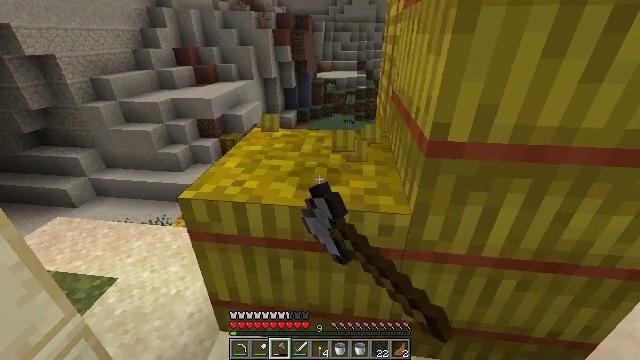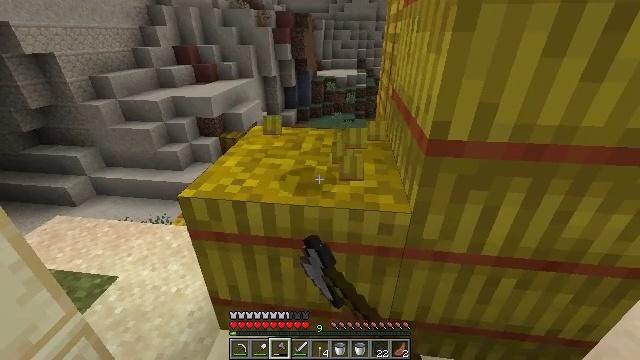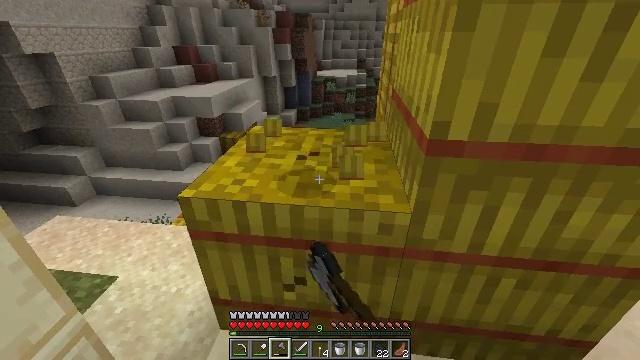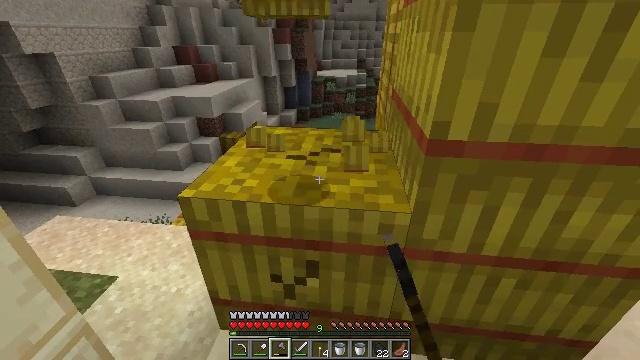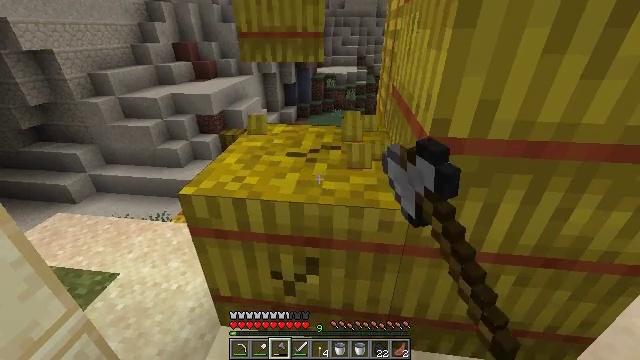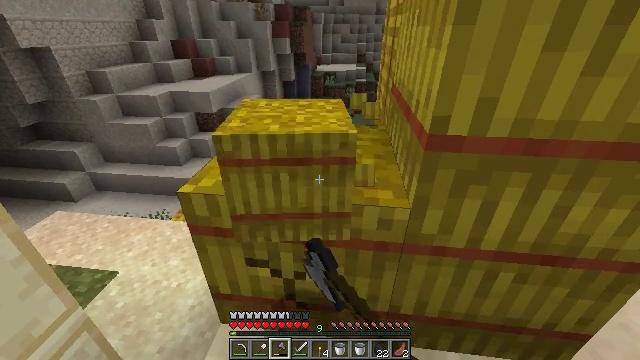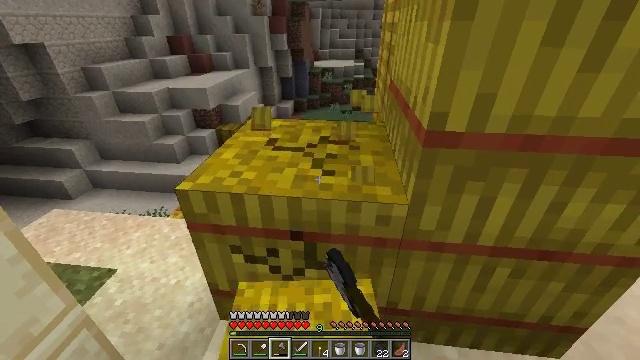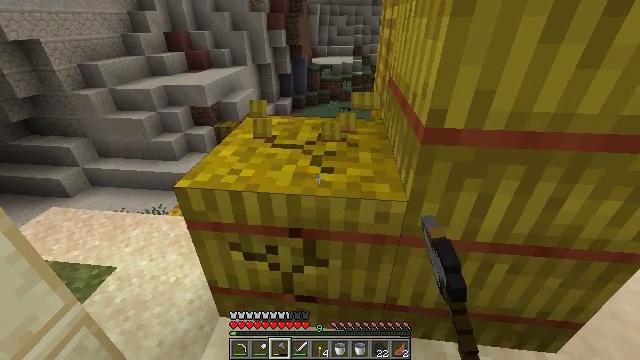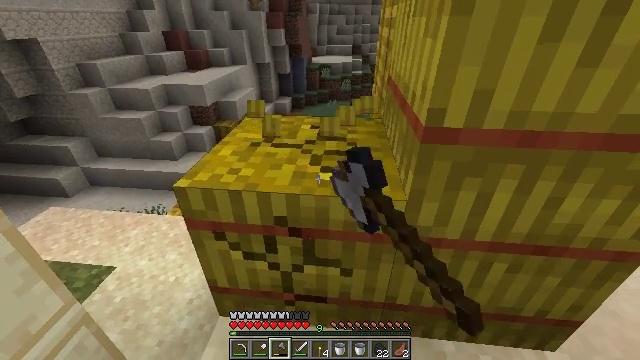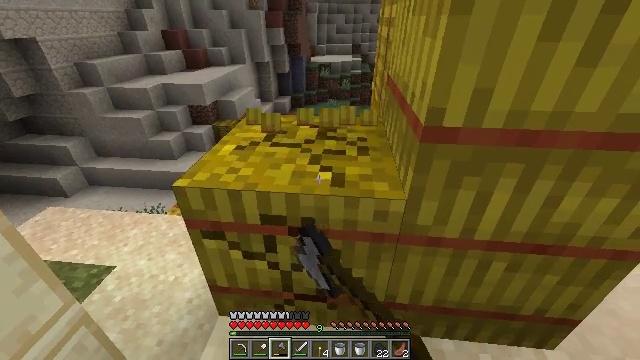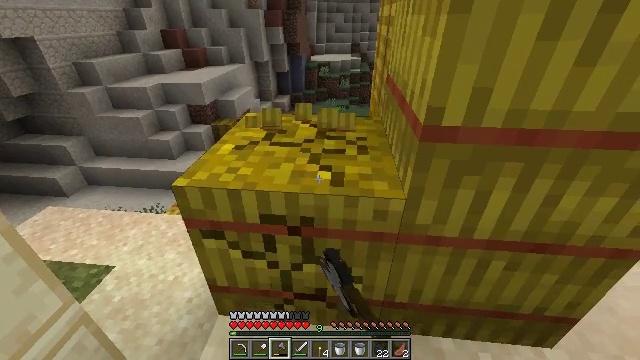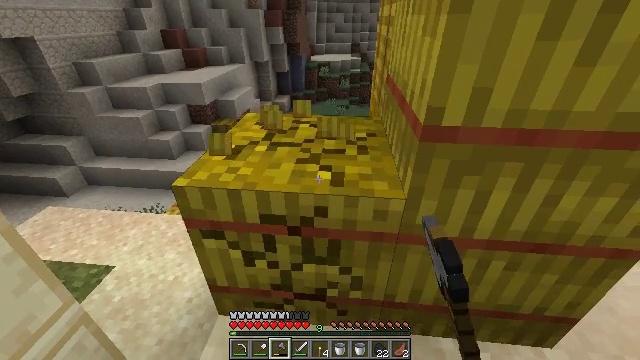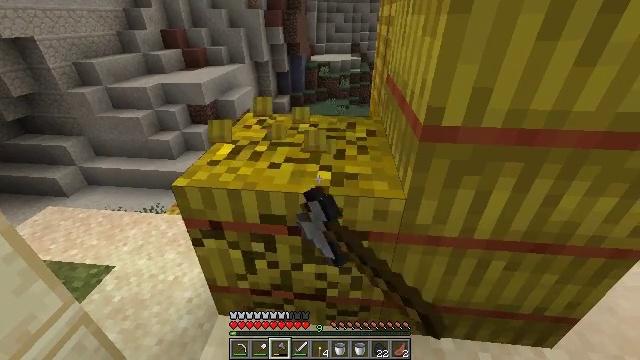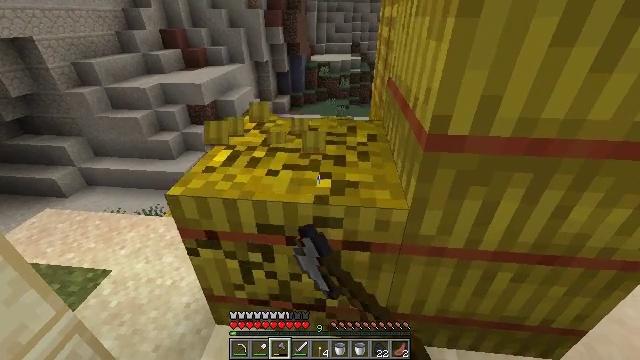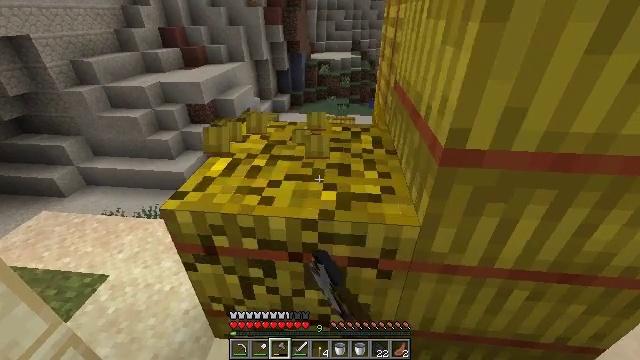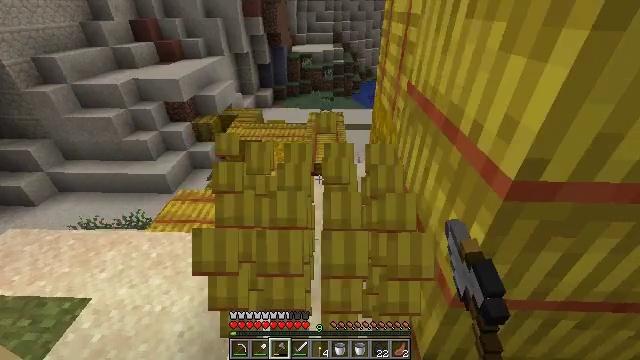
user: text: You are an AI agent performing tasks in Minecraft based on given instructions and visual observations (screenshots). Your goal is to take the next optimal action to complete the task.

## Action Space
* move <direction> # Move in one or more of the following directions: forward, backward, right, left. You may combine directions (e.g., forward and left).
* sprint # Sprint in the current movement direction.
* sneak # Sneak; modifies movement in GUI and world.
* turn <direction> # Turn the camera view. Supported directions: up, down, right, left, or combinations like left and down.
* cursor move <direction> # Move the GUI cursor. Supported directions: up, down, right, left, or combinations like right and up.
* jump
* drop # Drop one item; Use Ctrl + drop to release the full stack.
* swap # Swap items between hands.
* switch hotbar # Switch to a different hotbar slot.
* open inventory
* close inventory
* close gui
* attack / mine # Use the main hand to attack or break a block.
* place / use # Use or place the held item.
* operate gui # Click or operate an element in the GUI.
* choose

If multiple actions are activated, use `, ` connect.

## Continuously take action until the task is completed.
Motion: motion action
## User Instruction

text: Gather hay blocks from the farm.
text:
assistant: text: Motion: attack / mine
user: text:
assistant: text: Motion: attack / mine
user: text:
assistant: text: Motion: attack / mine
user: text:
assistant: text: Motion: attack / mine
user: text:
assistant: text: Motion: attack / mine
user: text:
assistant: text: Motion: attack / mine
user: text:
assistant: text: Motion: attack / mine
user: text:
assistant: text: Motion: attack / mine
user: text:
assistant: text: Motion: attack / mine
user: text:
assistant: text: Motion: attack / mine
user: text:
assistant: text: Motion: attack / mine
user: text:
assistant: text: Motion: attack / mine
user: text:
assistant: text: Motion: move forward, attack / mine
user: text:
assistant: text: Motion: move forward and move left, attack / mine
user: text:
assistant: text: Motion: move forward and move left, turn right and down, attack / mine
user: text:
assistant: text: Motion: move forward and move left, turn right, attack / mine
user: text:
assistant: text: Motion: move left, turn right and up, attack / mine
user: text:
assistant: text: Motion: turn right and up, attack / mine
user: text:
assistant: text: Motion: turn right and up, attack / mine
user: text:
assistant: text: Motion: turn right and up, attack / mine
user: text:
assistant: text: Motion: turn up, attack / mine
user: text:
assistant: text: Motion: attack / mine
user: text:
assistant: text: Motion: attack / mine
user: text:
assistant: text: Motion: attack / mine
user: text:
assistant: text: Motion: attack / mine
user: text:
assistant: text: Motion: attack / mine
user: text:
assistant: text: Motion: attack / mine
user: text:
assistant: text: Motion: attack / mine
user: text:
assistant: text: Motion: attack / mine
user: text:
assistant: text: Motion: attack / mine